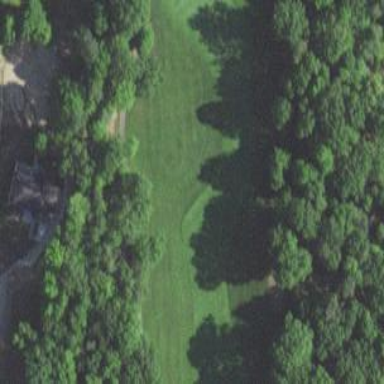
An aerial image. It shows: View of golf hole.